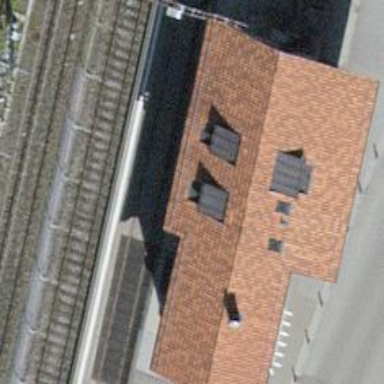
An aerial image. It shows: Railway station.